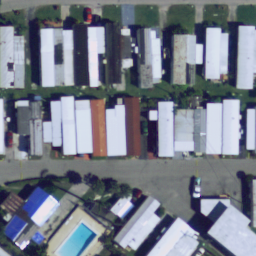
Label: residential